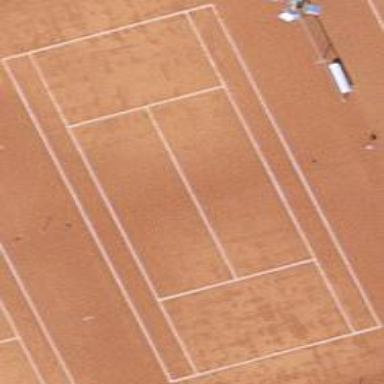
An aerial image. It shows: Clay tennis court pitch.